Question: I wrote a digital OCR for ios.
I have a test image png with two digits 5 and 4.
I find the contours. How do I transfer the contour one at tesseract?
init tesseract:
'''
tess = new tesseract::TessBaseAPI();
tess->Init([dataPath cStringUsingEncoding:NSUTF8StringEncoding], "eng");
tess->SetPageSegMode(tesseract::PSM_SINGLE_CHAR); //<-- !!!!
tess->tesseract::TessBaseAPI::SetVariable("tessedit_char_whitelist", "<PHONE>");
'''
Function for detect contours:
'''
- (std::vector<std::vector<cv::Point> >)findSquaresInImage:(cv::Mat)_image {
std::vector<std::vector<cv::Point> > squares;
cv::Mat pyr, timg, gray0(_image.size(), CV_8U), gray;
int thresh = 50, N = 11;
cv::pyrDown(_image, pyr, cv::Size(_image.cols/2, _image.rows/2));
cv::pyrUp(pyr, timg, _image.size());
std::vector<std::vector<cv::Point> > contours;
int ch[] = {0, 0};
mixChannels(&timg, 1, &gray0, 1, ch, 1);
for( int l = 0; l < N; l++ ) {
if( l == 0 ) {
cv::Canny(gray0, gray, 0, thresh, 5);
cv::dilate(gray, gray, cv::Mat(), cv::Point(-1,-1));
}
else {
gray = gray0 >= (l+1)*255/N;
}
cv::findContours(gray, contours, CV_RETR_EXTERNAL, CV_CHAIN_APPROX_SIMPLE);
std::vector<cv::Point> approx;
CvRect rec1;
std::string str;
std::map<int,IplImage*> pic_list;
for( size_t i = 0; i < contours.size(); i++ )
{
rec1 = cv::boundingRect(contours[i]);
if (rec1.height > 0.5*gray.rows && rec1.width < 0.756*gray.cols) {
NSLog(@"%d %d %d %d", rec1.width, rec1.height, rec1.x, rec1.y);
cv::approxPolyDP(cv::Mat(contours[i]), approx, arcLength(cv::Mat(contours[i]), true)*0.02, true);
squares.push_back(approx);
}
}
}
return squares; }
'''
function for draw contours:
'''
cv::Mat debugSquares( std::vector<std::vector<cv::Point> > squares, cv::Mat image ) {
for ( int i = 0; i< squares.size(); i++ ) {
// draw contour
cv::drawContours(image, squares, i, cv::Scalar(255,0,0), 1, 8, std::vector<cv::Vec4i>(), 0, cv::Point());
// draw bounding rect
cv::Rect rect = boundingRect(cv::Mat(squares[i]));
cv::rectangle(image, rect.tl(), rect.br(), cv::Scalar(0,255,0), 2, 8, 0);
// draw rotated rect
cv::RotatedRect minRect = minAreaRect(cv::Mat(squares[i]));
cv::Point2f rect_points[4];
minRect.points( rect_points );
for ( int j = 0; j < 4; j++ ) {
cv::line( image, rect_points[j], rect_points[(j+1)%4], cv::Scalar(0,0,255), 1, 8 ); // blue
}
}
return image;
}
'''
method for btn Click:
'''
- (IBAction)onMath:(id)sender {
UIImage *image = [UIImage imageNamed:@"test1.png"];
cv::Mat iMat = [self cvMatFromUIImage:image];
std::vector<std::vector<cv::Point> > sq = [self findSquaresInImage:iMat];
cv::Mat hui = debugSquares(sq, iMat);
image = [self UIImageFromCVMat:hui];
self.imView.image = image;
}
'''
image after:

link to project on github: <URL>
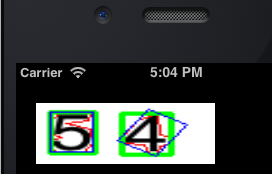
Answer: Can you check this answer <URL>
> I described some tips for preparing images for Tesseract here: Using tesseract to recognize license platesIn your example, there are several things going on...You need to get the text to be black and the rest of the image white (not the reverse). That's what character recognition is tuned on. Grayscale is ok, as long as the background is mostly full white and the text mostly full black; the edges of the text may be gray (antialiased) and that may help recognition (but not necessarily - you'll have to experiment)One of the issues you're seeing is that in some parts of the image, the text is really "thin" (and gaps in the letters show up after thresholding), while in other parts it is really "thick" (and letters start merging). Tesseract won't like that :) It happens because the input image is not evenly lit, so a single threshold doesn't work everywhere. The solution is to do "locally adaptive thresholding" where a different threshold is calculated for each neighbordhood of the image. There are many ways of doing that, but check out for example:Adaptive gaussian thresholding in OpenCV with cv2.adaptiveThreshold(...,cv2.ADAPTIVE_THRESH_GAUSSIAN_C,...)
Local Otsu's method
Local adaptive histogram equalization
Another problem you have is that the lines aren't straight. In my experience Tesseract can handle a very limited degree of non-straight lines (a few percent of perspective distortion, tilt or skew), but it doesn't really work with wavy lines. If you can, make sure that the source images have straight lines :) Unfortunately, there is no simple off-the-shelf answer for this; you'd have to look into the research literature and implement one of the state of the art algorithms yourself (and open-source it if possible - there is a real need for an open source solution to this). A Google Scholar search for "curved line OCR extraction" will get you started, for example:Text line Segmentation of Curved Document Images
Lastly: I think you would do much better to work with the python ecosystem (ndimage, skimage) than with OpenCV in C++. OpenCV python wrappers are ok for simple stuff, but for what you're trying to do they won't do the job, you will need to grab many pieces that aren't in OpenCV (of course you can mix and match). Implementing something like curved line detection in C++ will take an order of magnitude longer than in python (* this is true even if you don't know python).
Good luck!